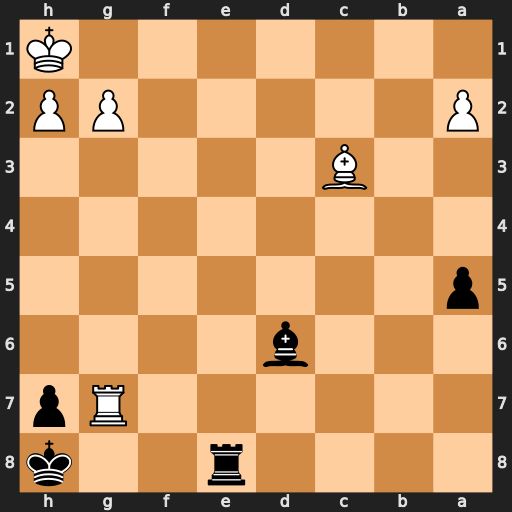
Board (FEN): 4r2k/6Rp/3b4/p7/8/2B5/P5PP/7K
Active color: b
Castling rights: -
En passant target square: -
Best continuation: Be5 Rc7 Bxc3